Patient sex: F
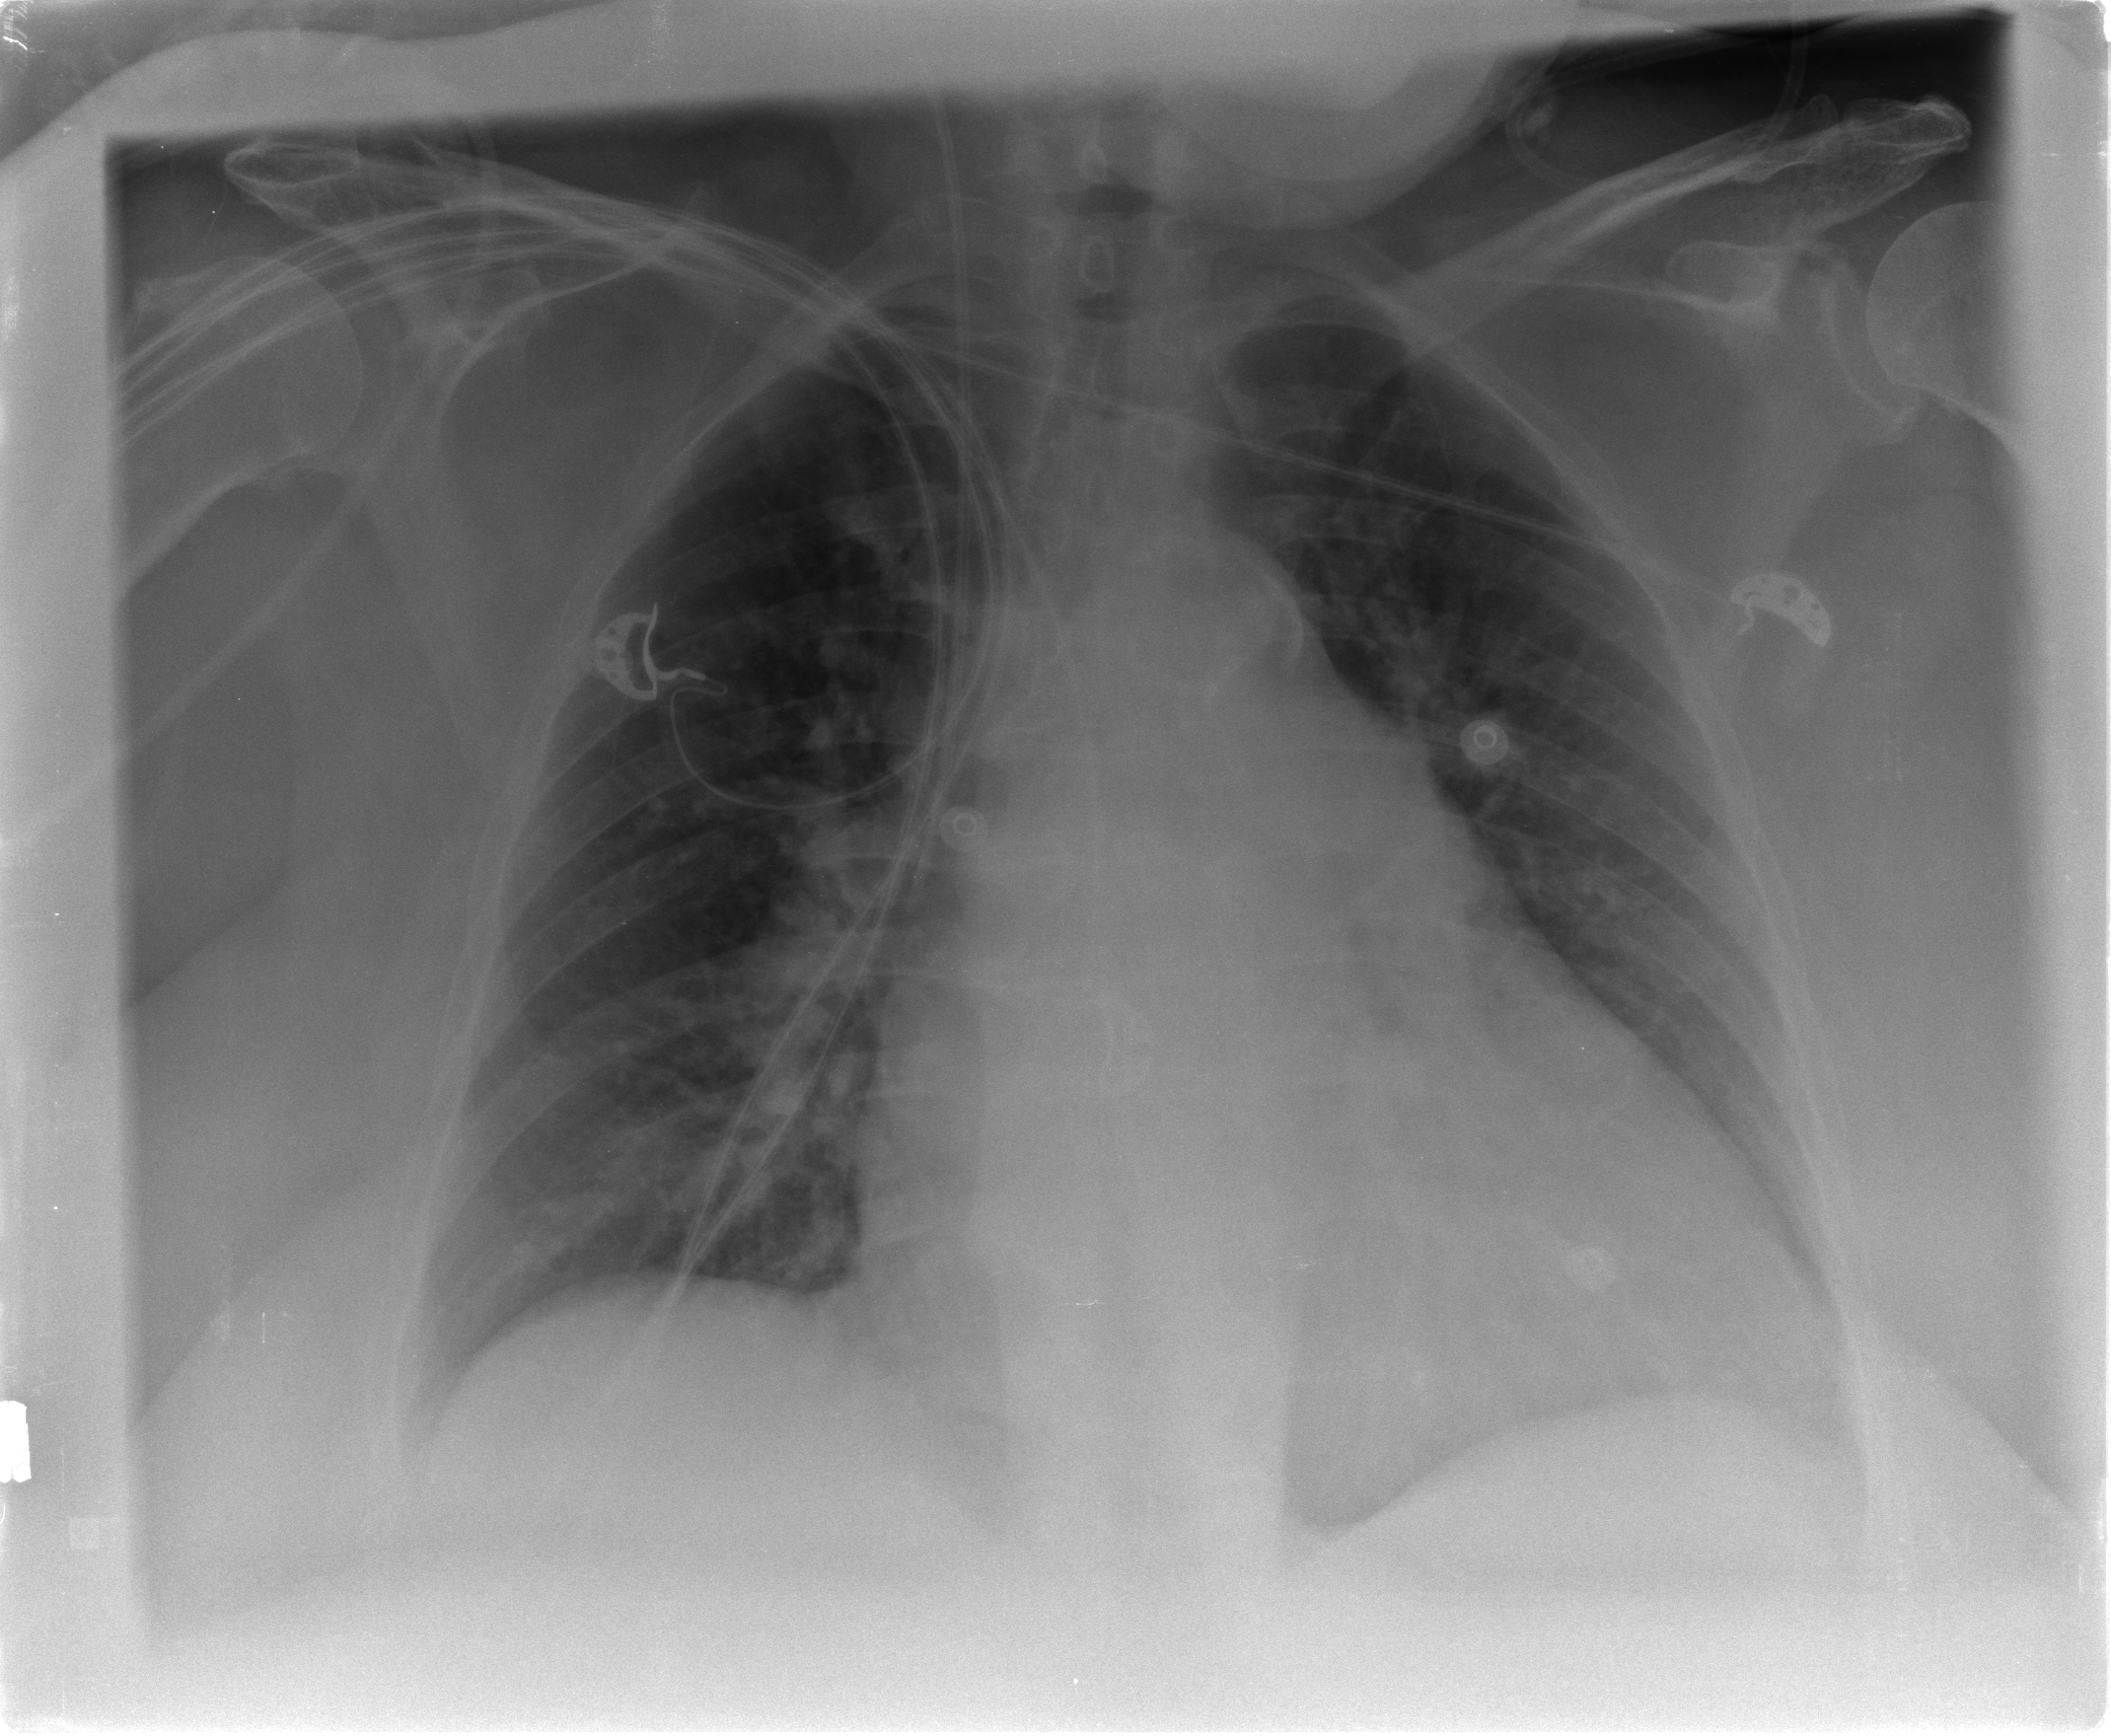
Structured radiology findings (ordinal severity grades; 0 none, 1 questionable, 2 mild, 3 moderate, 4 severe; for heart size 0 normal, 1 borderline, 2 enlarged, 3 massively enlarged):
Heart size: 3
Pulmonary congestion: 2
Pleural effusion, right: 1
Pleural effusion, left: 1
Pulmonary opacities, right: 0
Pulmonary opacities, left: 0
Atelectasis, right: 2
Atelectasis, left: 2